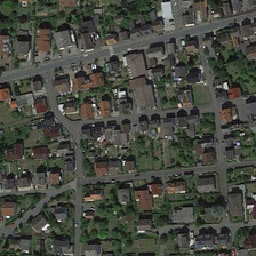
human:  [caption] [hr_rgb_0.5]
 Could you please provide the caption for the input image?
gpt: several crosses separate the residential in to pieces .

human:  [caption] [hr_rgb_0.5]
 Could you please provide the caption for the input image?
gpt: Around the trees and the lawn, you can see a crooked road and house.

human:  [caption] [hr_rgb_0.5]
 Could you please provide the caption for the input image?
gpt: This residential area looks like roads and lots of small houses and trees.

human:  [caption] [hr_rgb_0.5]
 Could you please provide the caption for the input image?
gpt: Winding roads and houses can be seen in this area, surrounded by trees and lawns.

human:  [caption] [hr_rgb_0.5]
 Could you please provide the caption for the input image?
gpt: We can see many houses and trees in this small area.